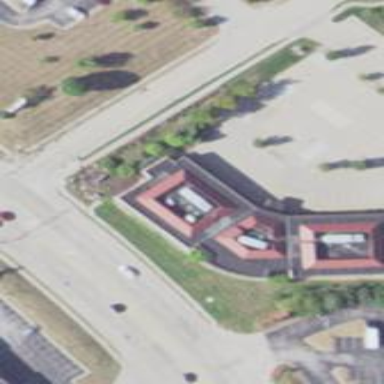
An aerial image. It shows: Hospital building.